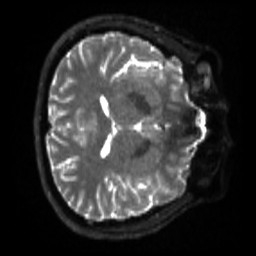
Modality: sbref
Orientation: axial
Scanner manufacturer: siemens
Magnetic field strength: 3 T
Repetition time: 4 s
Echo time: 0.0594 s